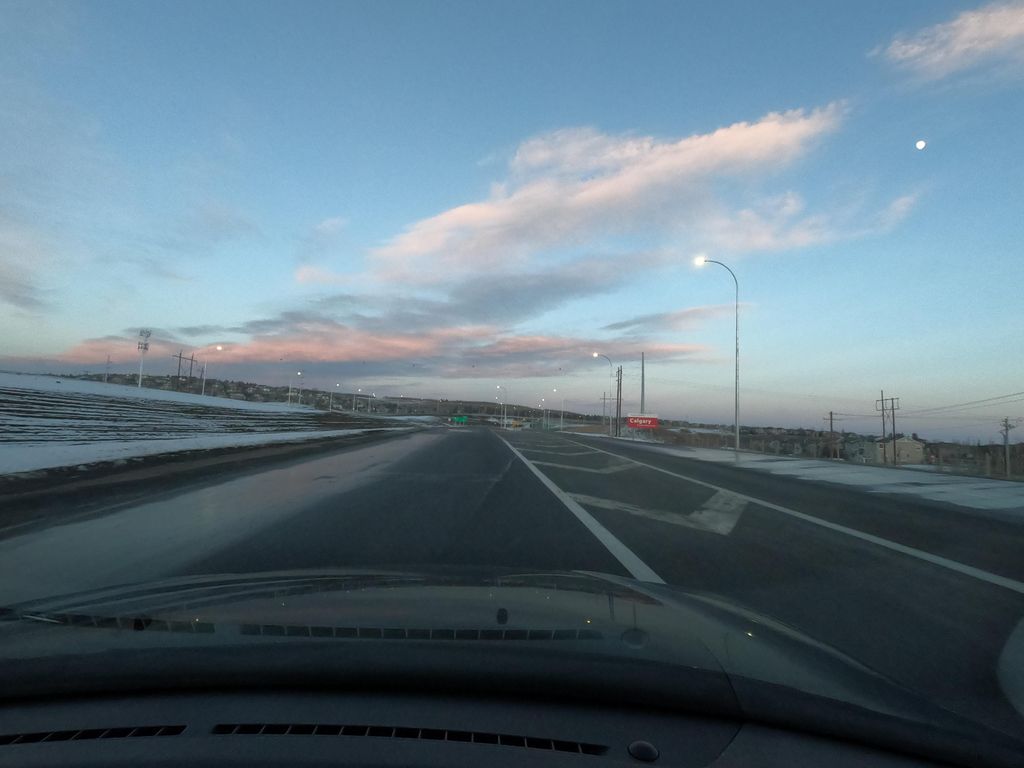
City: calgary